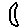
Label: moon